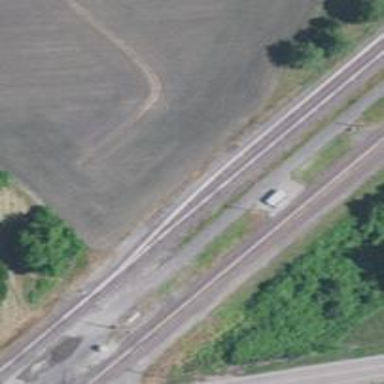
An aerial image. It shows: Railway siding with rails.